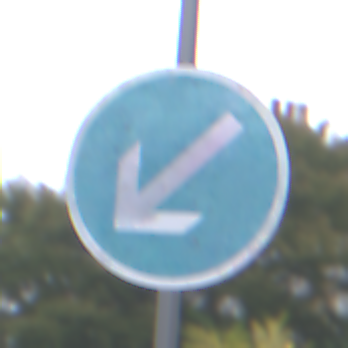
Verkehrszeichen: VorgeschriebeneVorbeifahrtLinks
Umgebung: Outdoor, Urban
Tageszeit: MorningAfternoon
Wetter: Overcast
Licht: Natural
Jahreszeit: NotSpecified
Kontrast: LowContrast